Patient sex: M
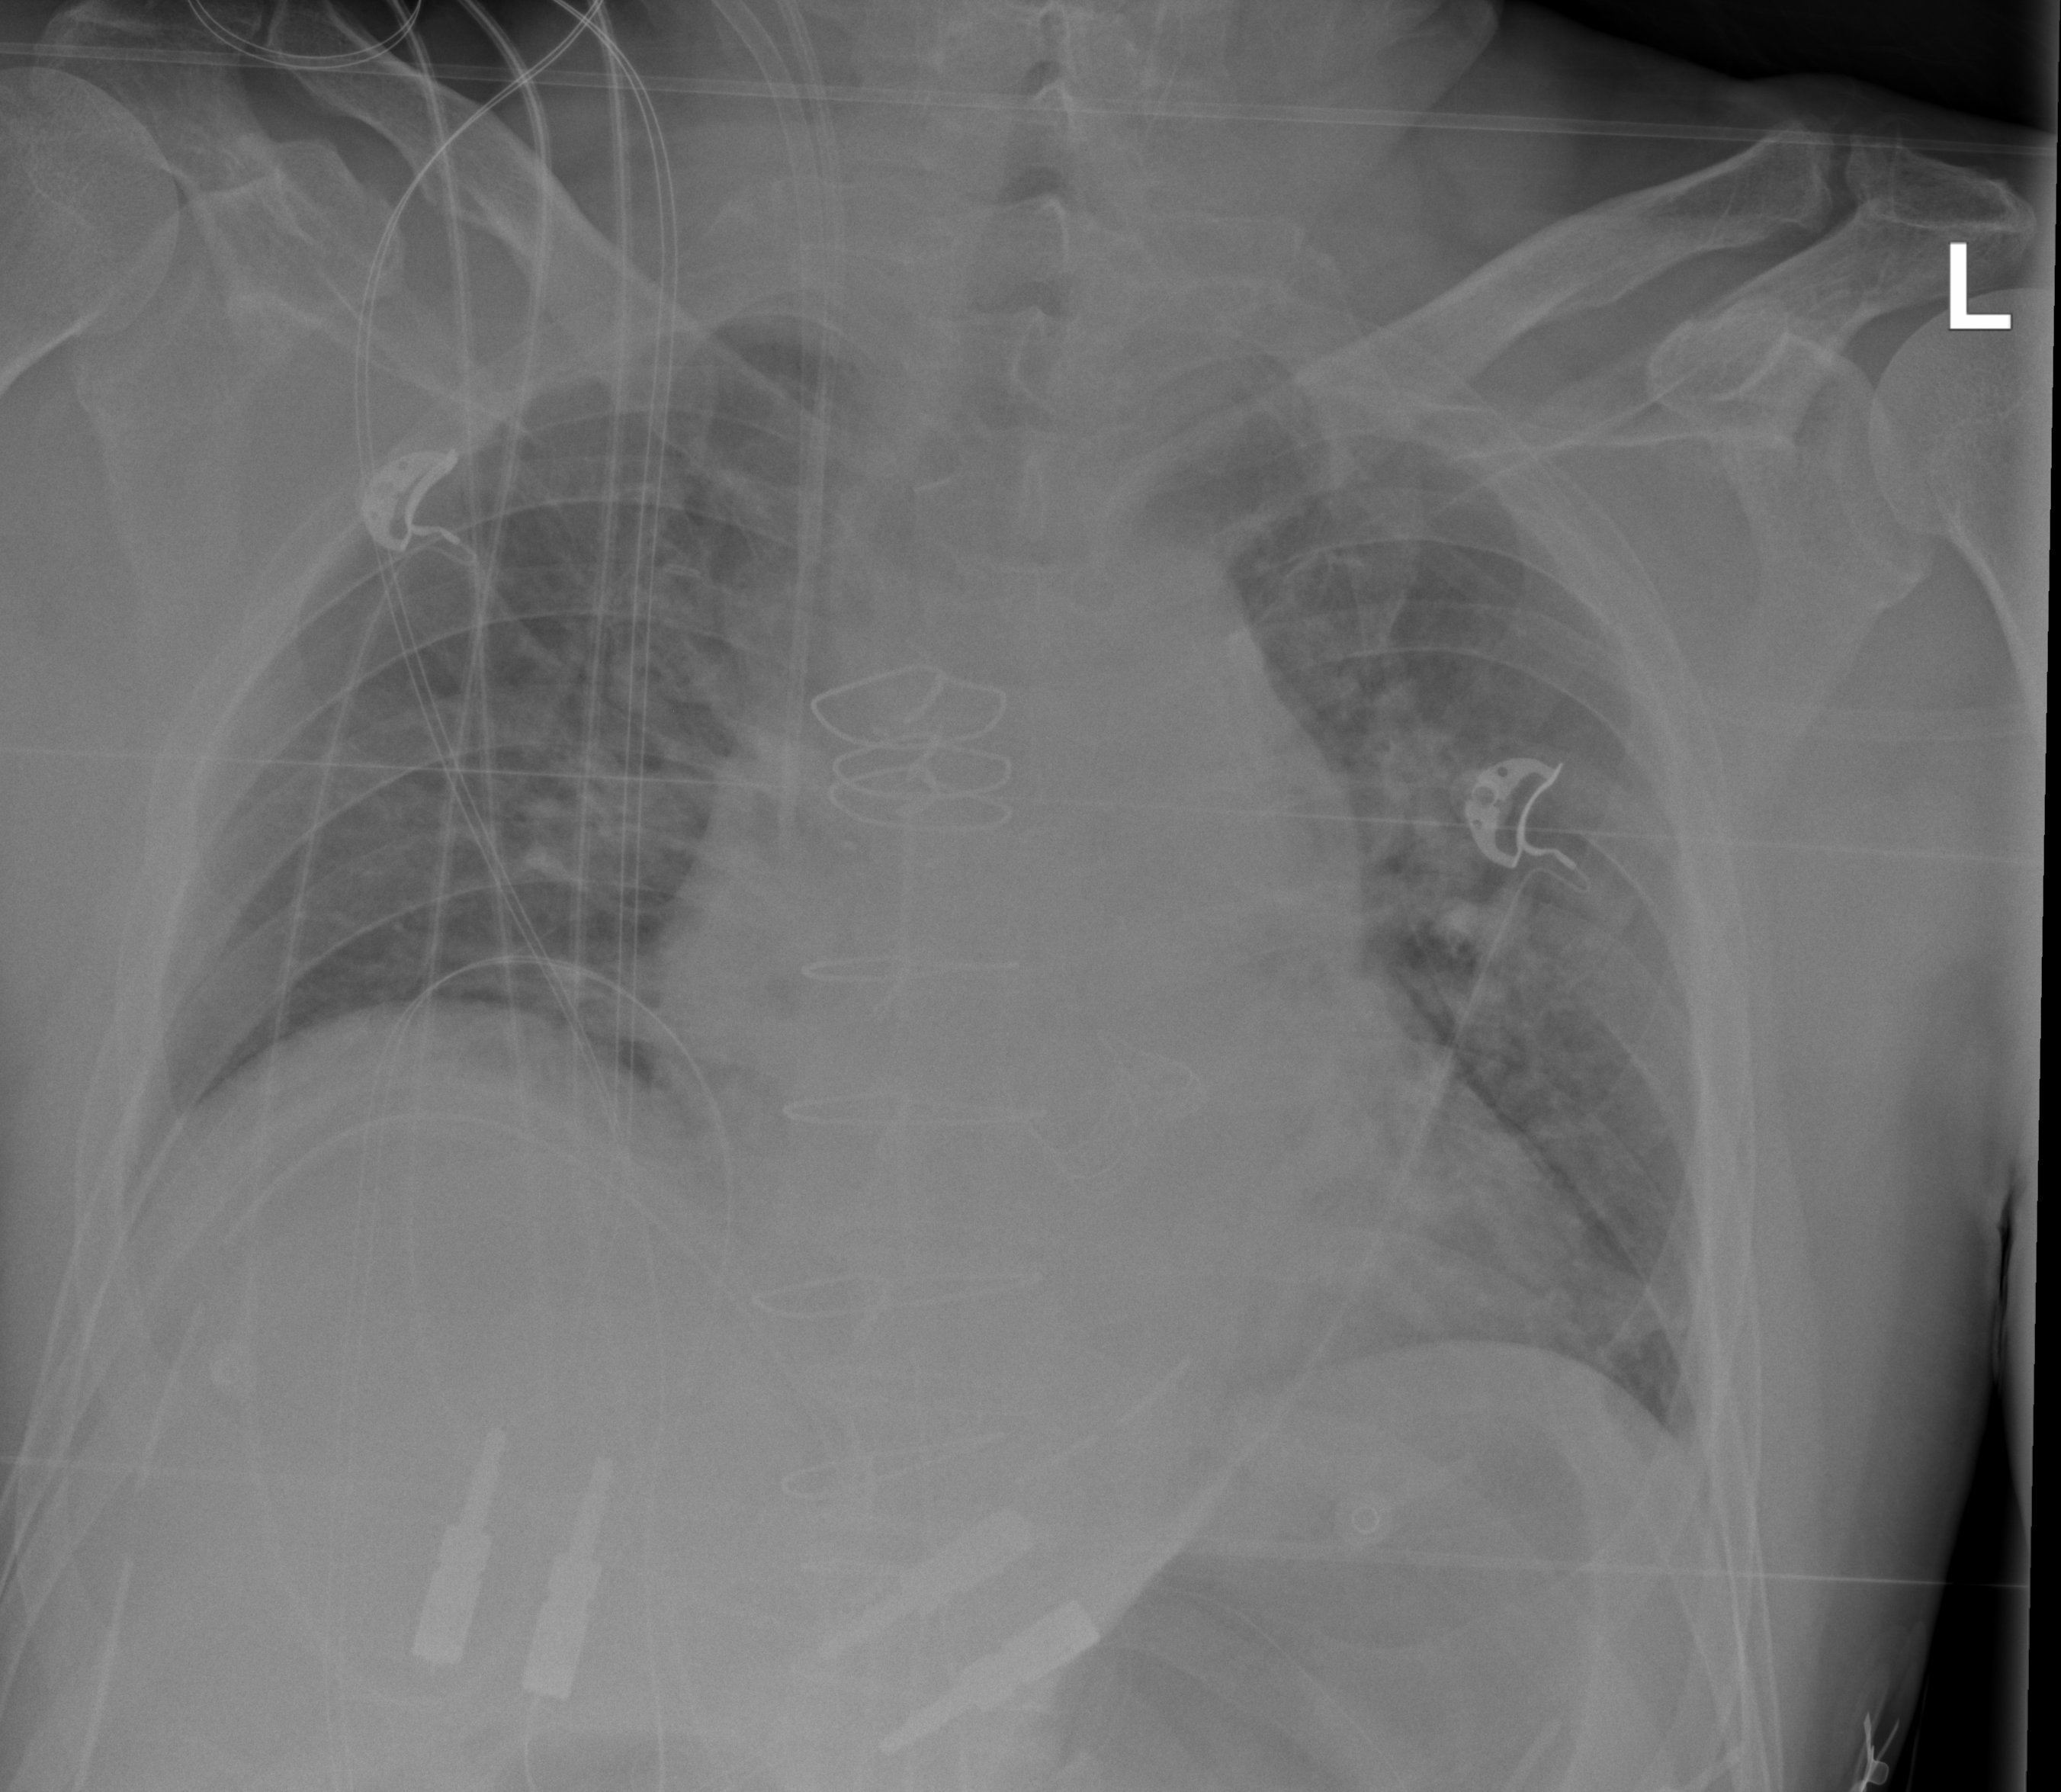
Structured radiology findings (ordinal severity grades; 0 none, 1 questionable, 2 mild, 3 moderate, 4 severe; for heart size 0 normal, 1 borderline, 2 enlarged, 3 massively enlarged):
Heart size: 2
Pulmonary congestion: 2
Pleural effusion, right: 0
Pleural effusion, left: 0
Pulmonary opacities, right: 2
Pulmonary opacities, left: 2
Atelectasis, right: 0
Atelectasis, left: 0